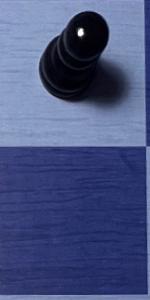
Label: Empty